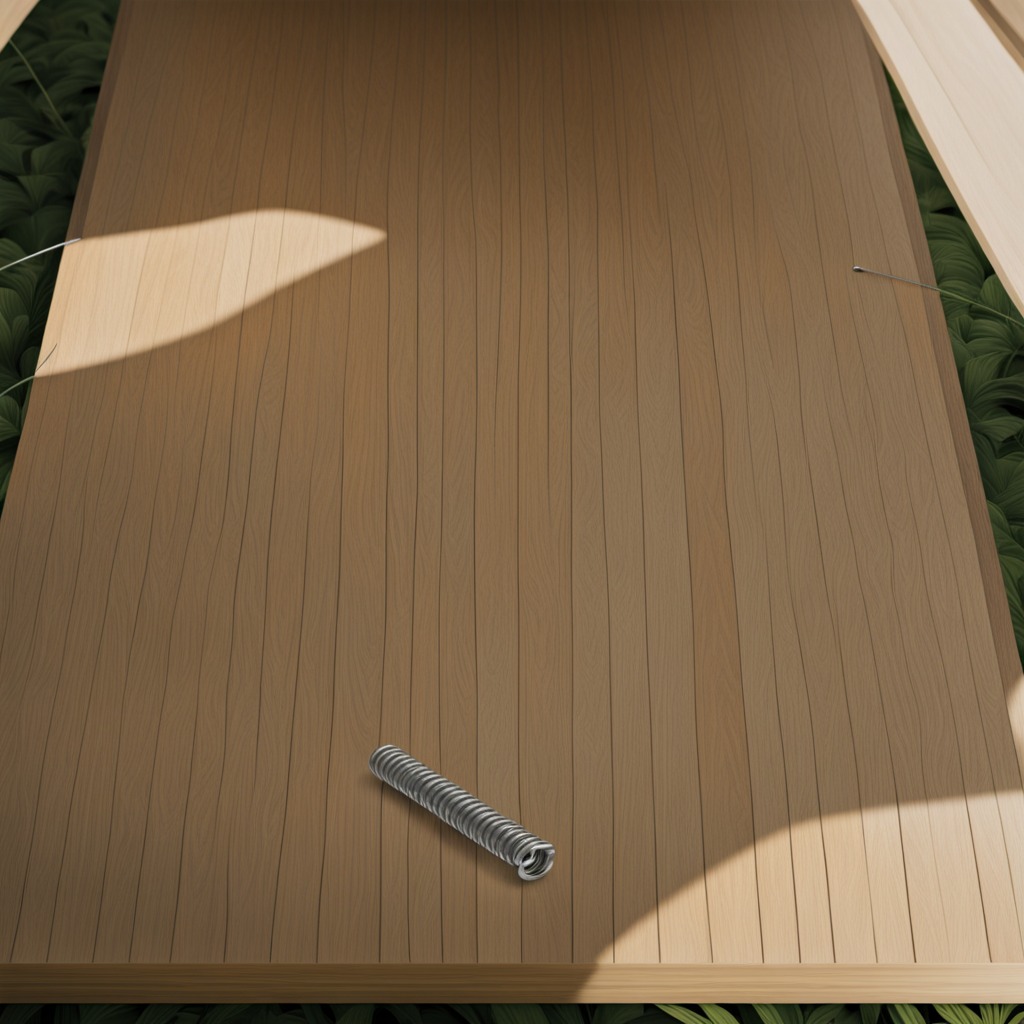
A coiled metal spring is lying on the wooden table.